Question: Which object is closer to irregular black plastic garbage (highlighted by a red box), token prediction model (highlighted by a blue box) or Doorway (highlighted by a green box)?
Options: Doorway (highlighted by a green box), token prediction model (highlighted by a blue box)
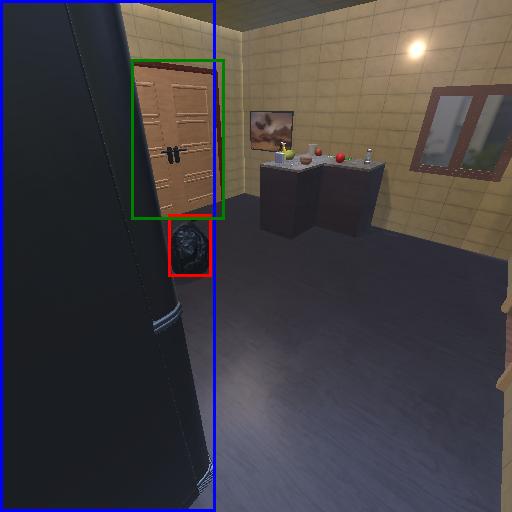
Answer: Doorway (highlighted by a green box)